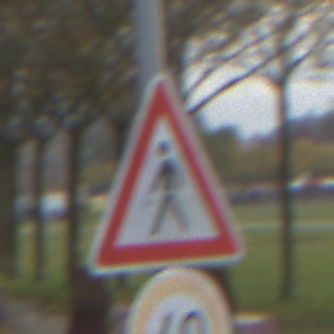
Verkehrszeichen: FussgaengerRechts
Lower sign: Geschwindigkeit40
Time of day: MorningAfternoon
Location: Outdoor (Suburban)
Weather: PartlyCloudy
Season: NotSpecified
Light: Natural